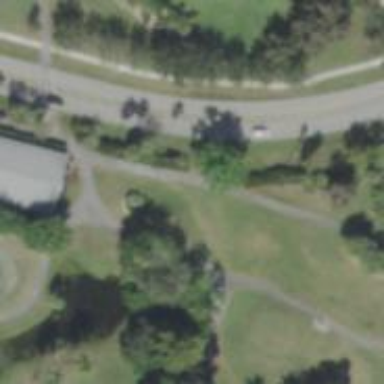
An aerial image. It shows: Path for golf carts.